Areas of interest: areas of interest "Sport and cultural"
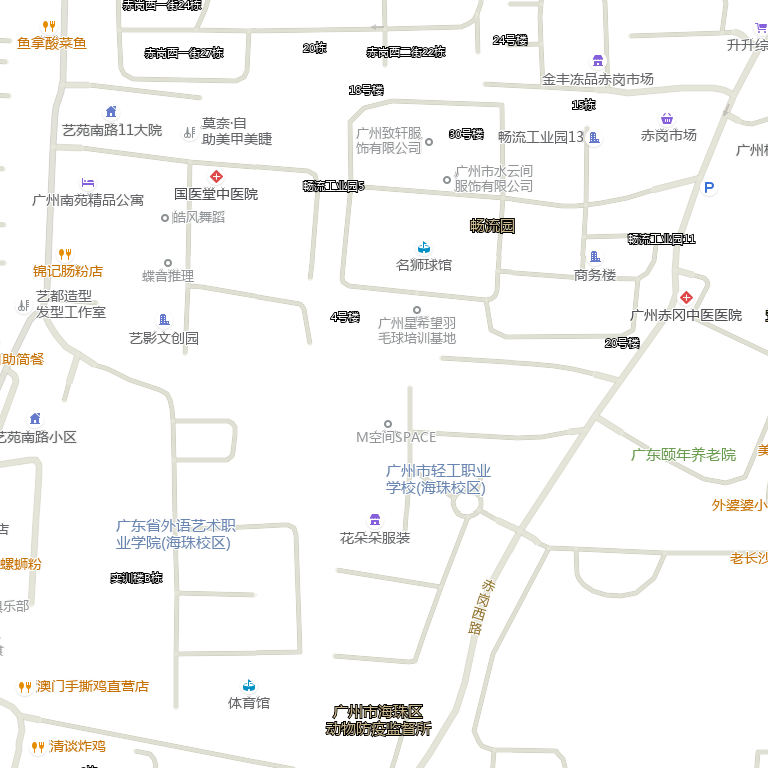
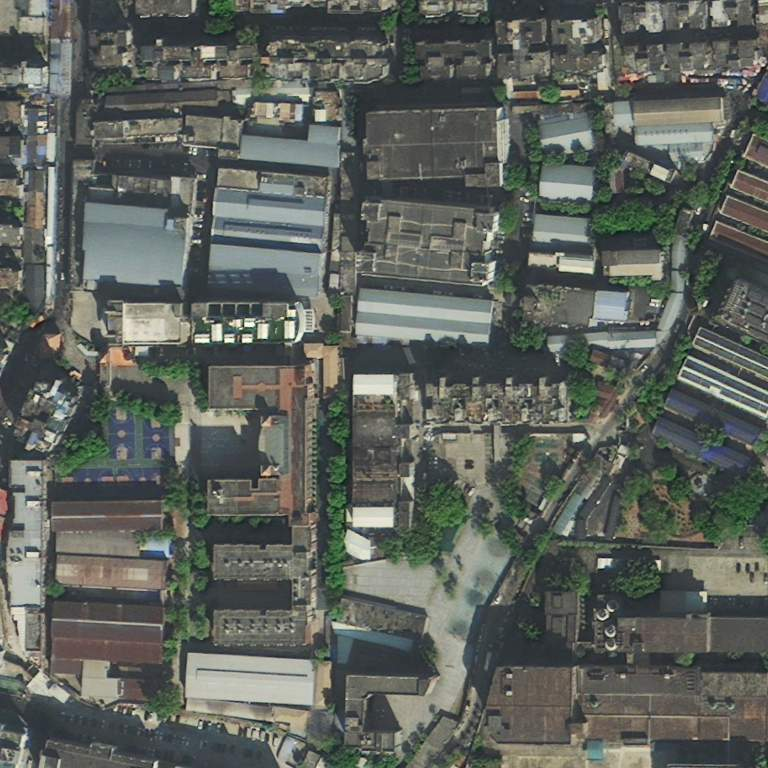